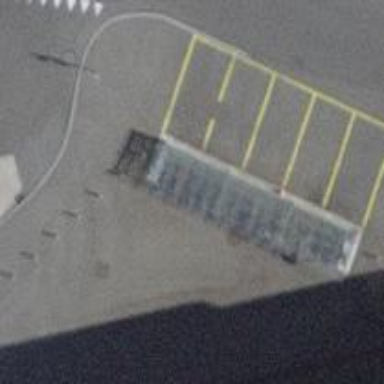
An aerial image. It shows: Bicycle parking shed.